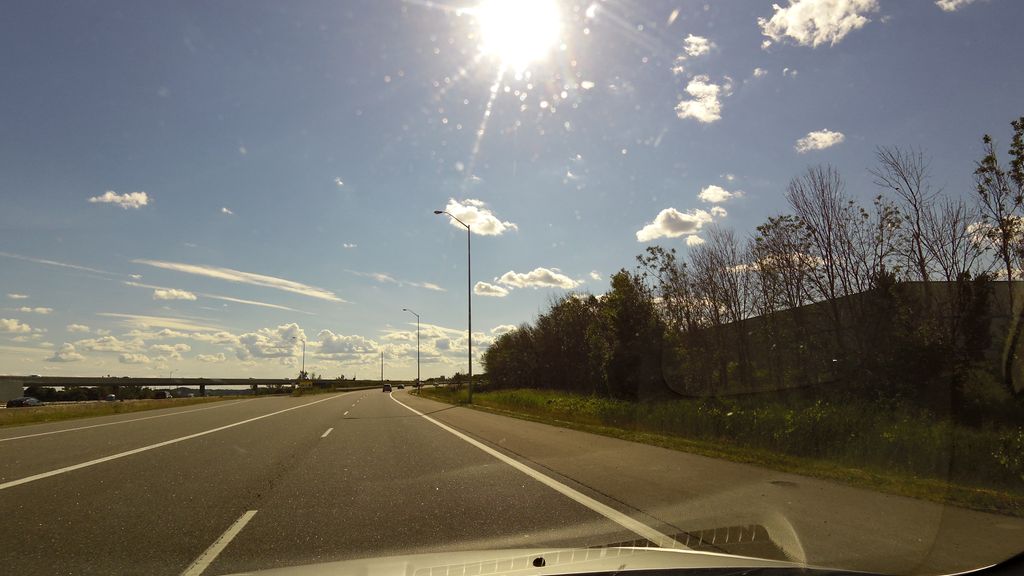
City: kitchener-waterloo